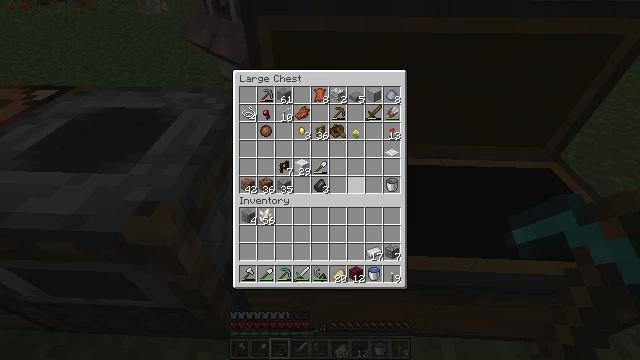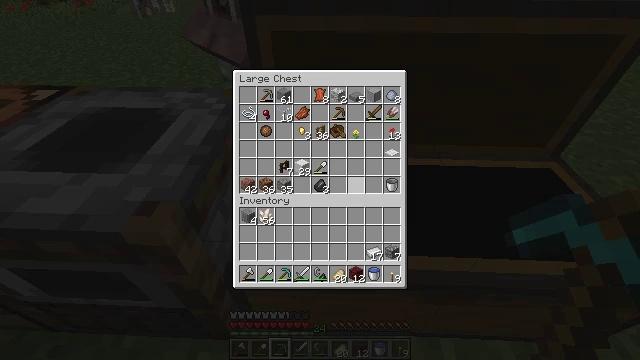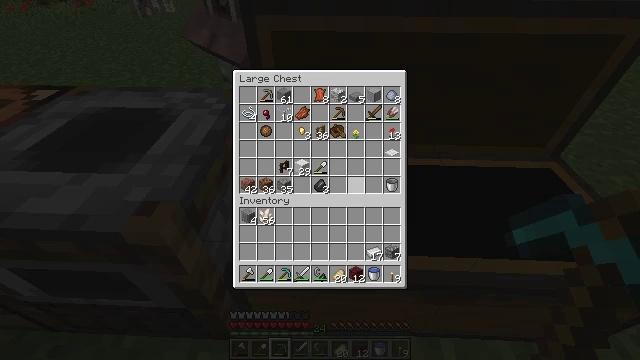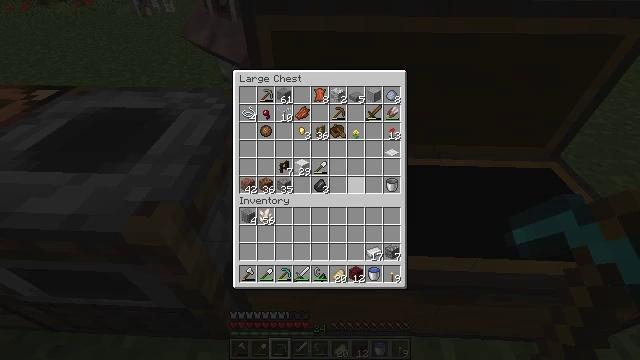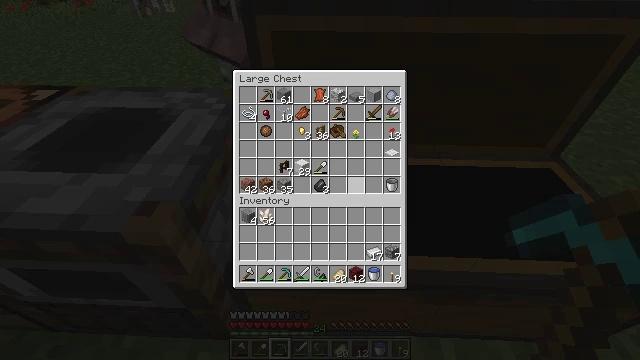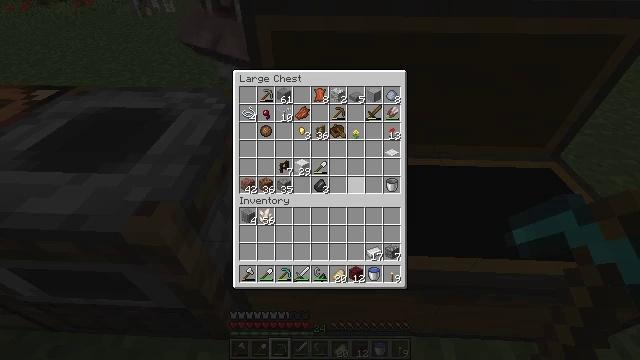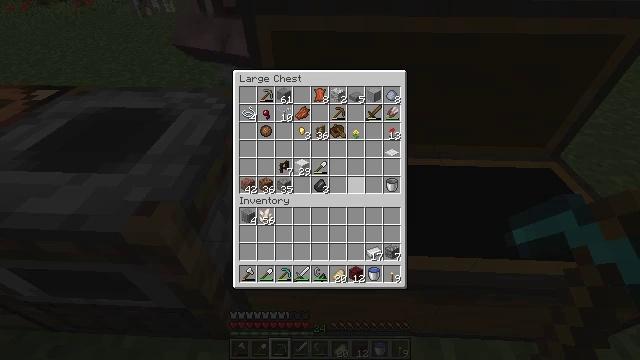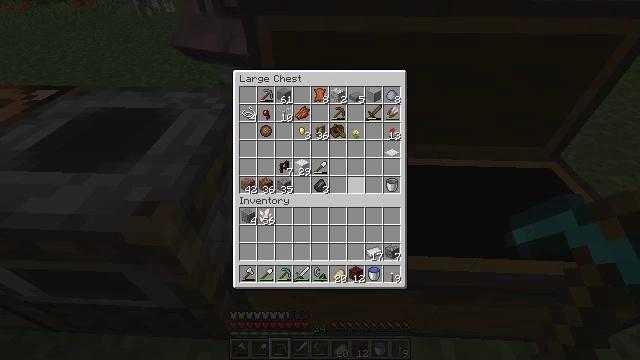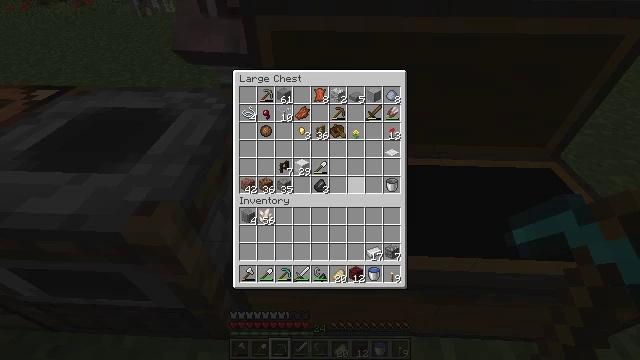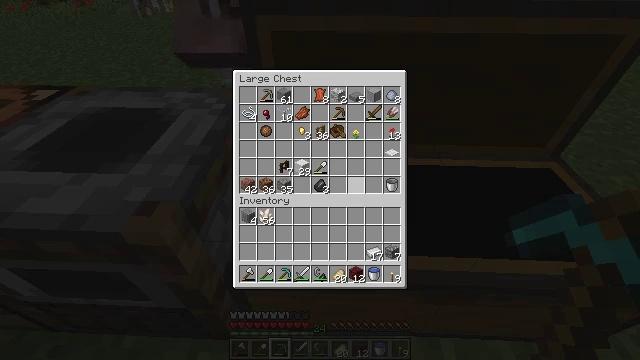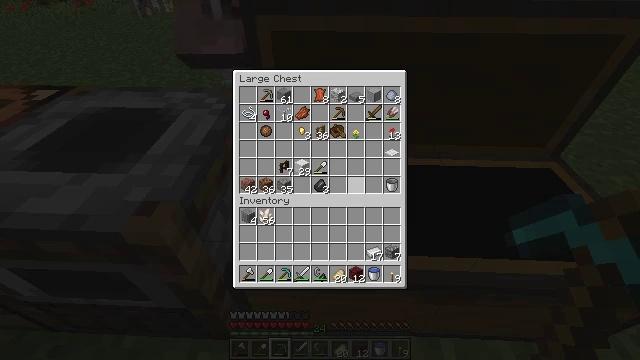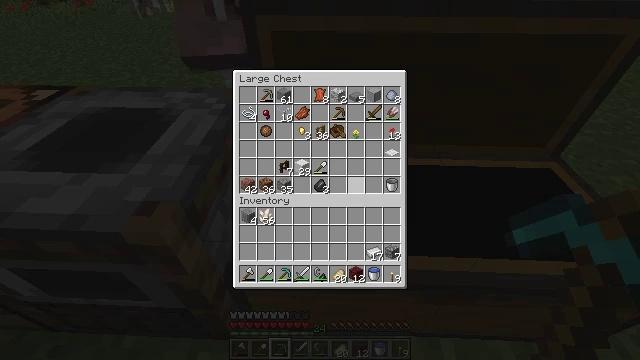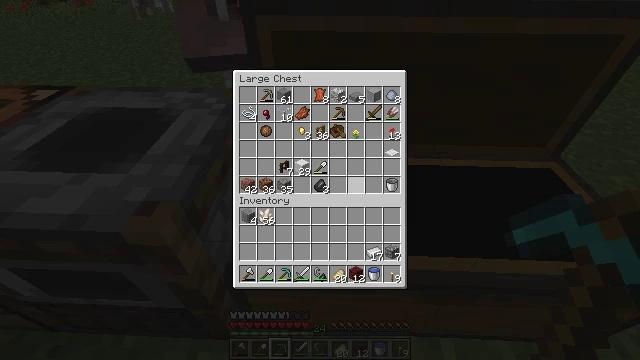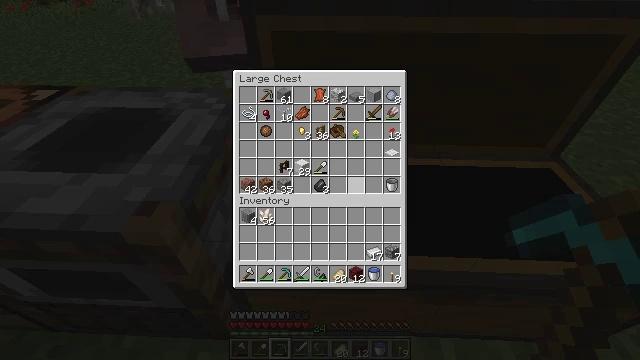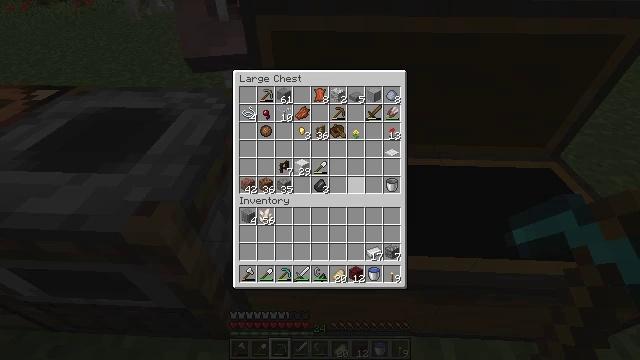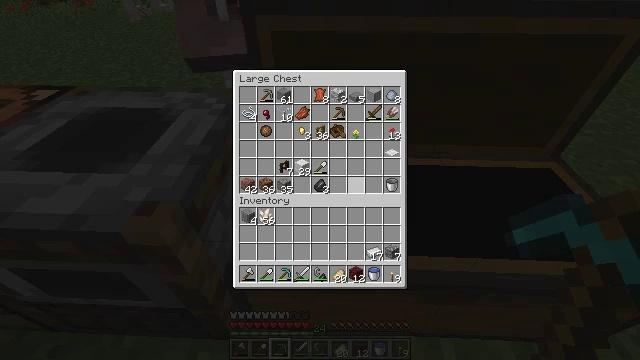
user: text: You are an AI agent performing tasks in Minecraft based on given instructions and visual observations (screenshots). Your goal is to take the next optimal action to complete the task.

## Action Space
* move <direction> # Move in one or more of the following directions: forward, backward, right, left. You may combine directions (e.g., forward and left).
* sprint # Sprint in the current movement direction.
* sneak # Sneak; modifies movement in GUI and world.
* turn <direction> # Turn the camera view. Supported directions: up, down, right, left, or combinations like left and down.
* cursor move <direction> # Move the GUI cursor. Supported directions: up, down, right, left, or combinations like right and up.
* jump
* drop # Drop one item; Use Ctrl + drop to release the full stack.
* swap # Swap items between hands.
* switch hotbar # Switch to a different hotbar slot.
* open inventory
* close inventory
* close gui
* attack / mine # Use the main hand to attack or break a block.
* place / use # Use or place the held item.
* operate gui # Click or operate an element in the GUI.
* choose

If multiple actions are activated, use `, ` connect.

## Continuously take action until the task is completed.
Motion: motion action
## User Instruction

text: Craft stone stairs.
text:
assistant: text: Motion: no_op
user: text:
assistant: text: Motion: no_op
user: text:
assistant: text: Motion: no_op
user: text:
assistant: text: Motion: no_op
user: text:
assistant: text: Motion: no_op
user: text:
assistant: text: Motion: no_op
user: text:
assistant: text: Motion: no_op
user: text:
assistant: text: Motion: no_op
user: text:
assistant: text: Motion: no_op
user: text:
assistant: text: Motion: no_op
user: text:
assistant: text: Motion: no_op
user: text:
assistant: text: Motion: no_op
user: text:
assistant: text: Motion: no_op
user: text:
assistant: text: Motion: no_op
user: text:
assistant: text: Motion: no_op
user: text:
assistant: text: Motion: no_op
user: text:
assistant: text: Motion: no_op
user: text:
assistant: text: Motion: no_op
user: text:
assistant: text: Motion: no_op
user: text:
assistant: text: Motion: no_op
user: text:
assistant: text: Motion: no_op
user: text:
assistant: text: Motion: no_op
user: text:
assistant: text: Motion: no_op
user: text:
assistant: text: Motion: no_op
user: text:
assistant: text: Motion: no_op
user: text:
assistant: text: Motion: no_op
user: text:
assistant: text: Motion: no_op
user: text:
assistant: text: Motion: no_op
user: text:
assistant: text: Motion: no_op
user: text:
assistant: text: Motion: no_op